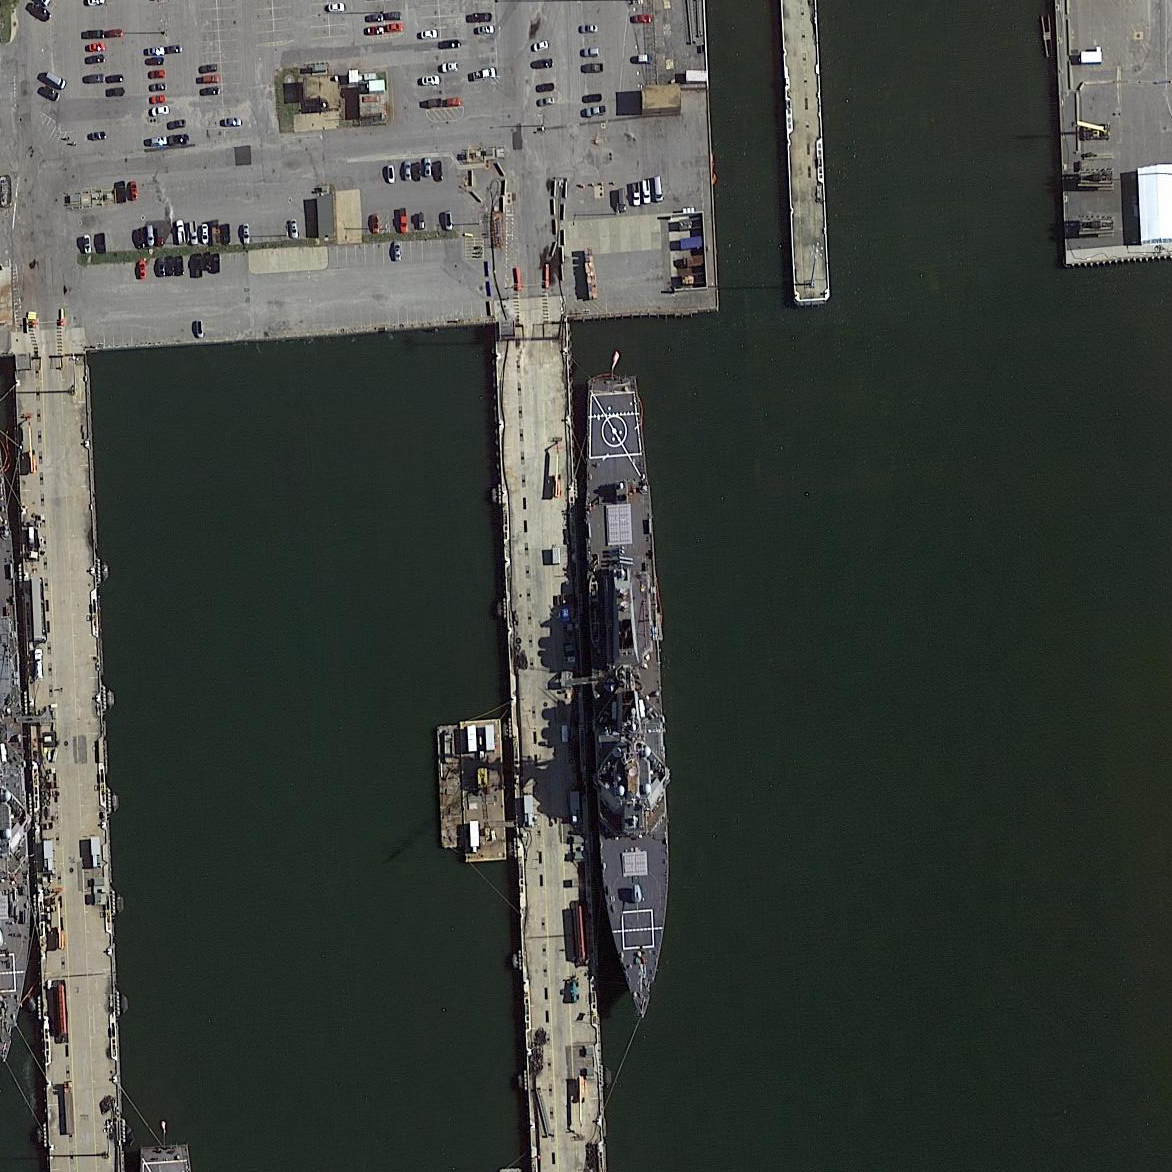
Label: destroyer